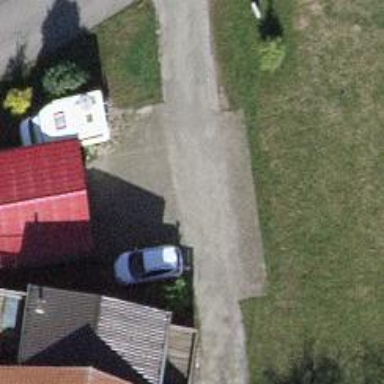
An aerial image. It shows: Driveway.